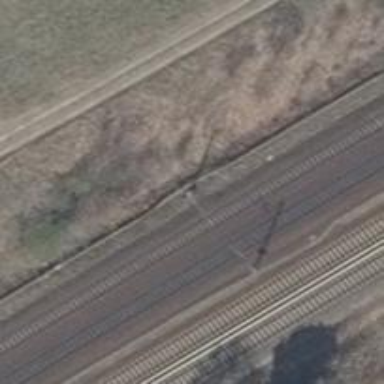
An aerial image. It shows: Railway milestone with catenary mast.